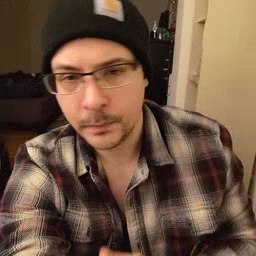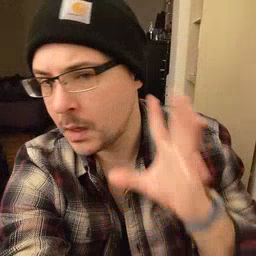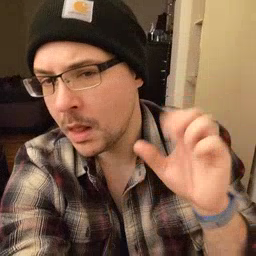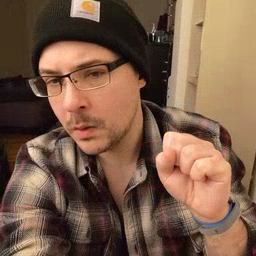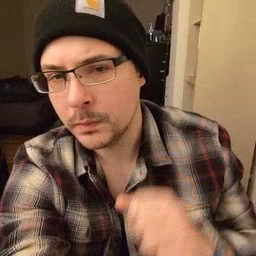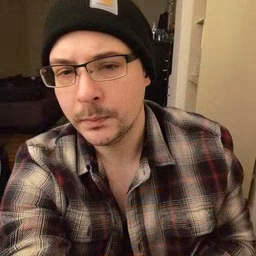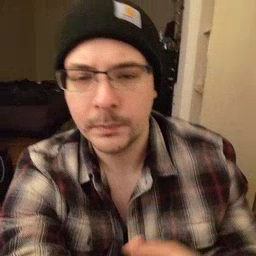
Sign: loud